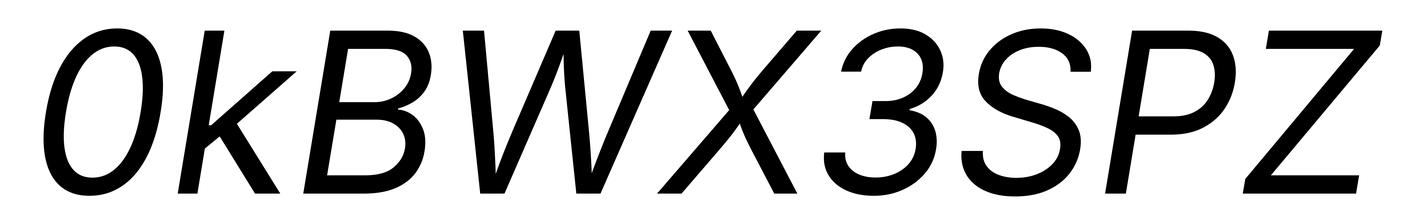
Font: Inter-Italic_Italic